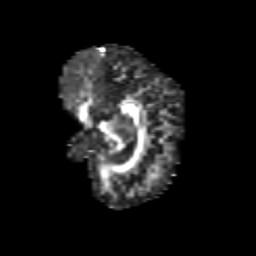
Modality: FA
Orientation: sagittal
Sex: female
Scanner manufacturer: siemens
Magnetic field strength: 3 T
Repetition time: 5 s
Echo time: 0.071 s